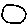
Label: moon